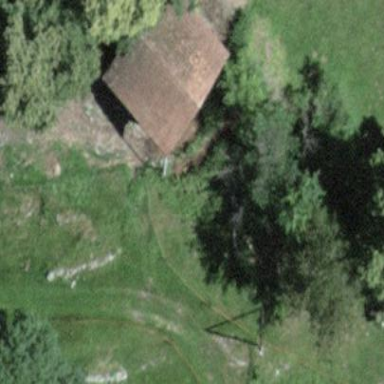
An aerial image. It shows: Barn.